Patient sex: M
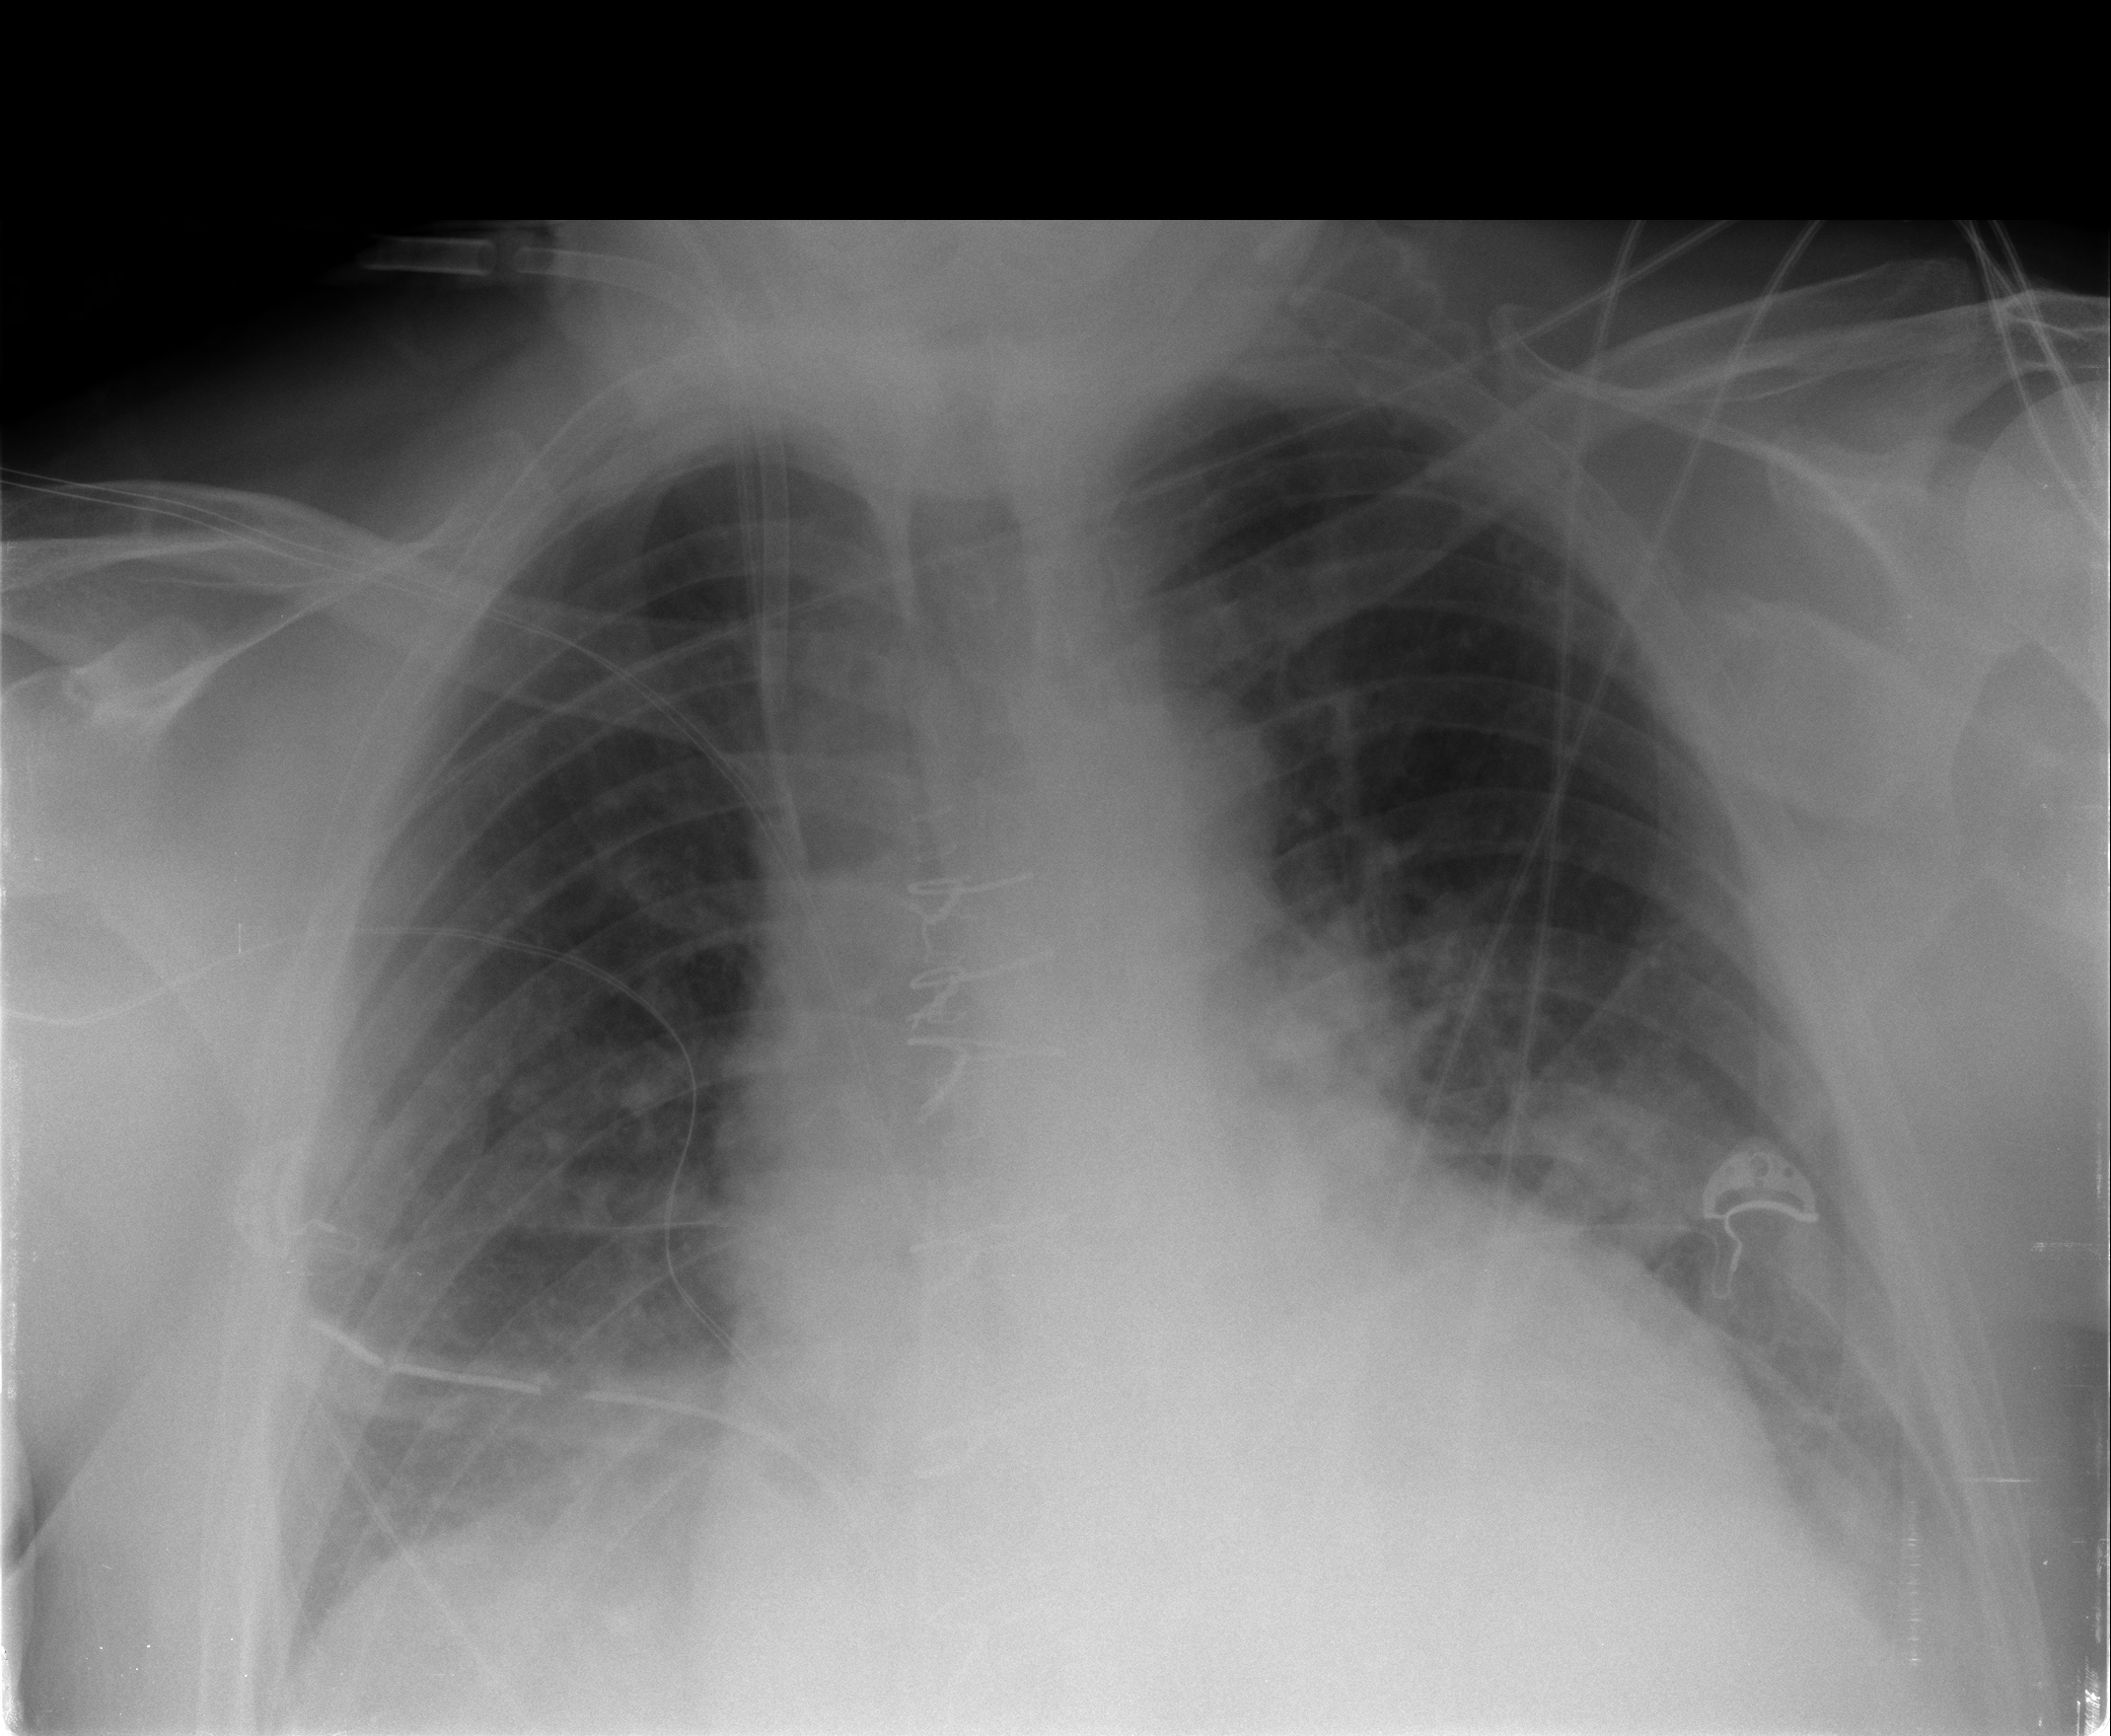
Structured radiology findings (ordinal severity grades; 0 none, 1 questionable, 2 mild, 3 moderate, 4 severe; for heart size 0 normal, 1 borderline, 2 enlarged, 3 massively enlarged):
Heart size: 2
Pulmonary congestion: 1
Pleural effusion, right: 0
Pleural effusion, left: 1
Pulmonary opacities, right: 0
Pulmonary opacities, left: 0
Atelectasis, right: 2
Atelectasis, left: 2